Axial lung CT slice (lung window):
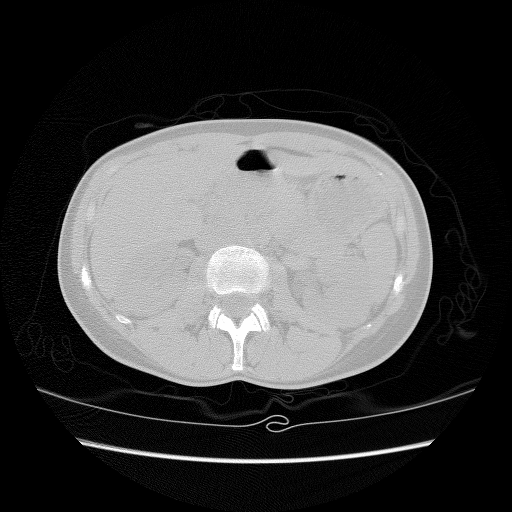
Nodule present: no